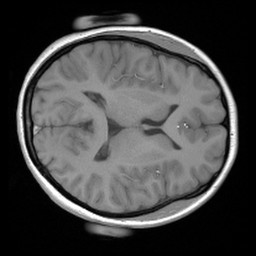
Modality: FLASH
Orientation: axial
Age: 21
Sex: female
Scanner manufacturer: siemens
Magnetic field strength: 3 T
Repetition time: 0.245 s
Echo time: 0.0026 s